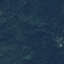
Land use / land cover class: Forest